Question: I have a form that looks like this,
This is how the form should look and it looks perfect in FireFox, my issues is that when I view it in IE 10 it looks like this <URL>
I'm not using a lot of css only that created by the web design software and the one line I added center the divs, which is this
'''
#wrapper {
width: 600px;
margin: auto;
}
'''
if I had it my way I wouldn't allow it to be viewed in IE but I don't so how can I fix this without breaking it for other browsers?
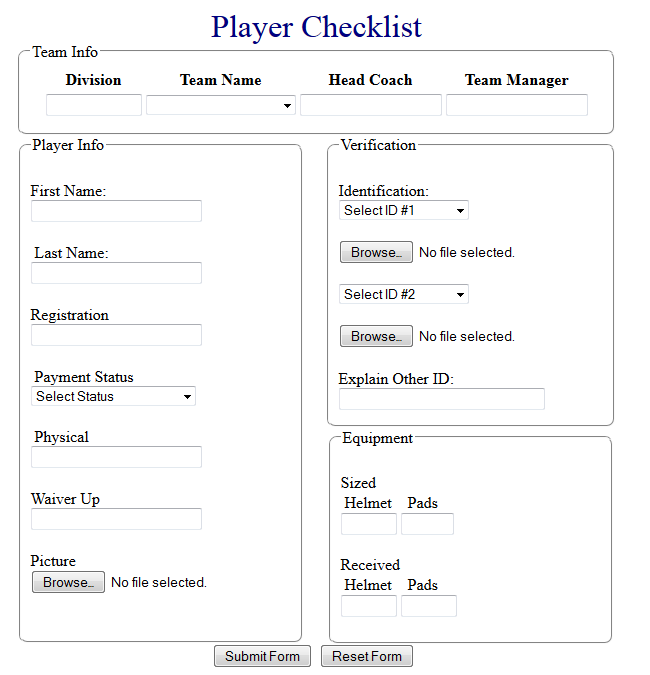
Answer: Changing this:-
'''
<div id="top" style="float:&quot;left&quot;; width: 286px;" width: "270px" height: "292px">
'''
To this:-
'''
<div id="top" style="float:left; width: 286px;" width: "270px" height: "292px">
'''
Will make it work.
<URL>